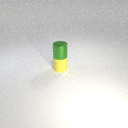
small green metal cylinder above small yellow rubber cylinder